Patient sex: M
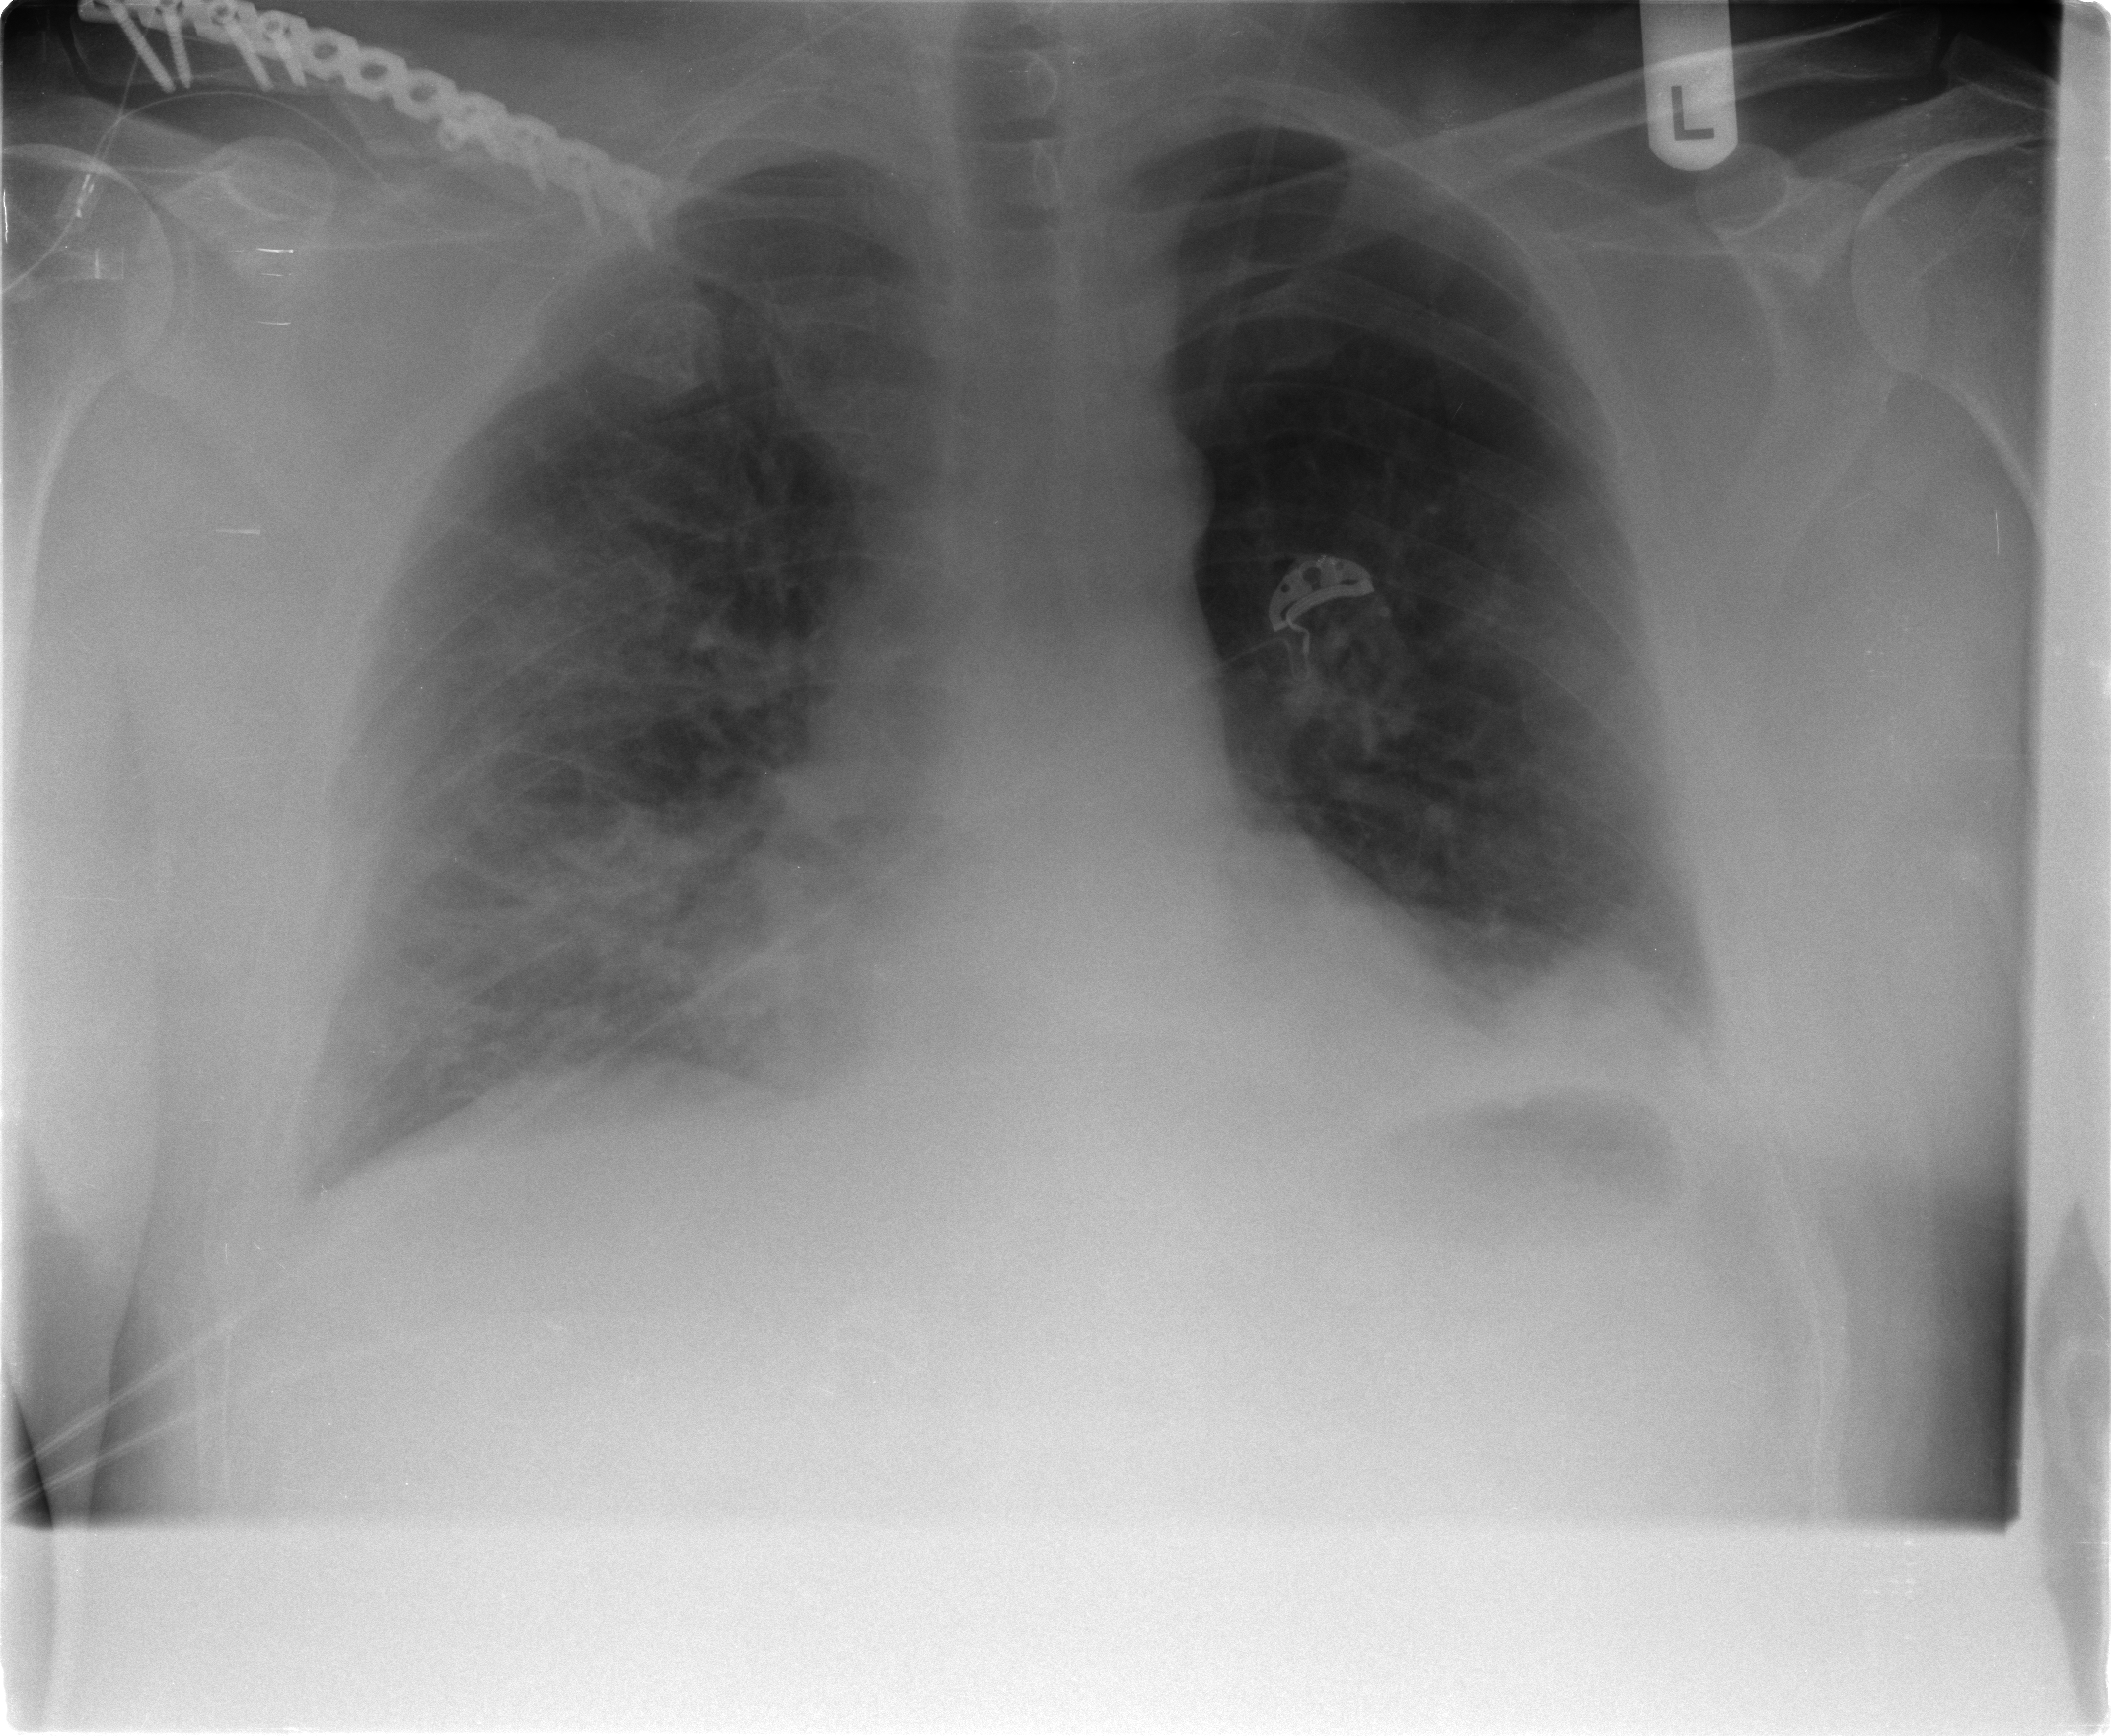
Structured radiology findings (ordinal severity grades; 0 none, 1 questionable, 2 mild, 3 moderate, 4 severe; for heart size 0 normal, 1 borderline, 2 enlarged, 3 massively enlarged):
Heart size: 1
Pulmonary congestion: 0
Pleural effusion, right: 2
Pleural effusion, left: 1
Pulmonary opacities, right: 3
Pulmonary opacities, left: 0
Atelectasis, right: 2
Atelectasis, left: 2